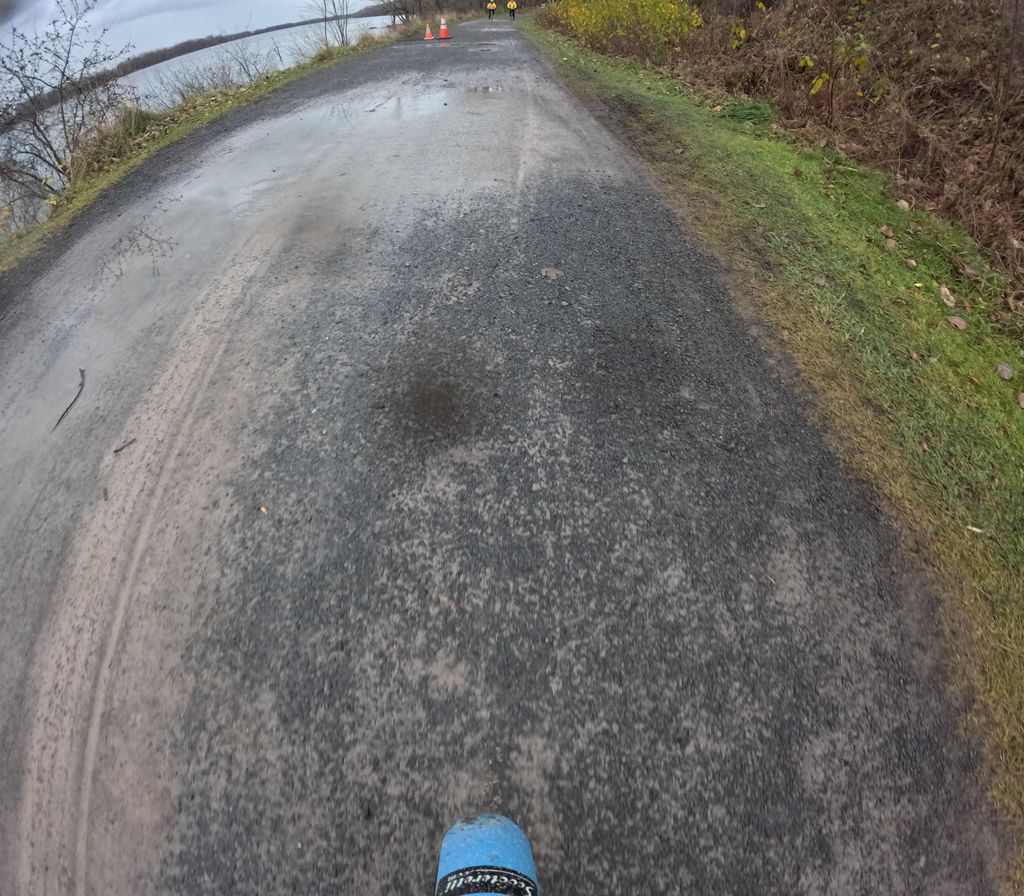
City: ottawa-gatineau